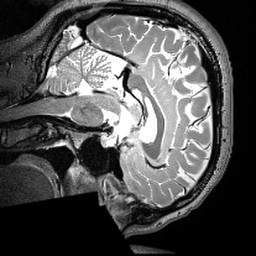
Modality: T2w
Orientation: sagittal
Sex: male
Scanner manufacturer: siemens
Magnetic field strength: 3 T
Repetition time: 3 s
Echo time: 0.418 s